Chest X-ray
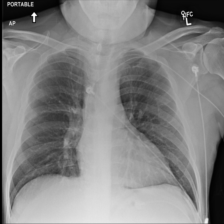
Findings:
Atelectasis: negative
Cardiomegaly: negative
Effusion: negative
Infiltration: negative
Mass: negative
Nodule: negative
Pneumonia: negative
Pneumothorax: negative
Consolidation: negative
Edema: negative
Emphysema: negative
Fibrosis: negative
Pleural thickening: negative
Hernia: negative